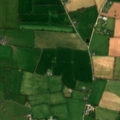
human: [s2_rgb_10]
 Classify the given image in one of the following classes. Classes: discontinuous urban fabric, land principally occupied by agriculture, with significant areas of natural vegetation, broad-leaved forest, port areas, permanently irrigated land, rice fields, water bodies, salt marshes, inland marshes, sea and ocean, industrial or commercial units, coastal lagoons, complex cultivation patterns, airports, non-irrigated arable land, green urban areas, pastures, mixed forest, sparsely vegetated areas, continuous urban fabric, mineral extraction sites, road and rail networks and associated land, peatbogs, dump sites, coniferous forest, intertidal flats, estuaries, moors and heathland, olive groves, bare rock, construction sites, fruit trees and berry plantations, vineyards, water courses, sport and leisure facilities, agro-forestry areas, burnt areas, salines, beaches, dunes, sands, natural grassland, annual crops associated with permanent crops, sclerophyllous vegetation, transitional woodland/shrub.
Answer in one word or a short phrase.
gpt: non-irrigated arable land, pastures